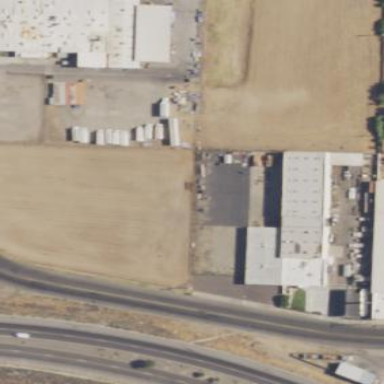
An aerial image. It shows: Commercial area.